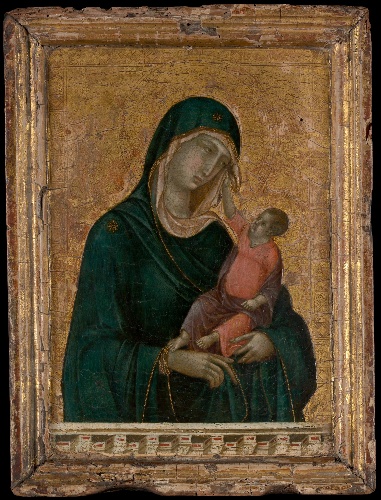
Title: Madonna and Child
Artist: Duccio di Buoninsegna
Artist bio: Italian, active by 1278–died 1318 Siena
Date: ca. 1290–1300
Object type: Painting
Classification: Paintings
Medium: Tempera and gold on wood
Dimensions: Overall, with engaged frame, 11 x 8 1/4 in. (27.9 x 21 cm); painted surface 9 3/8 x 6 1/2 in. (23.8 x 16.5 cm)
Department: European Paintings
Credit line: Purchase, Rogers Fund, Walter and Leonore Annenberg and The Annenberg Foundation Gift, Lila Acheson Wallace Gift, Annette de la Renta Gift, Harris Brisbane Dick, Fletcher, Louis V. Bell, and Dodge Funds, Joseph Pulitzer Bequest, several members of The Chairman's Council Gifts, Elaine L. Rosenberg and Stephenson Family Foundation Gifts, 2003 Benefit Fund, and other gifts and funds from various donors, 2004
Accession year: 2004
Repository: Metropolitan Museum of Art, New York, NY
Tags: Madonna and Child